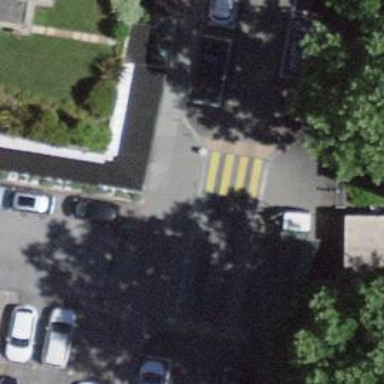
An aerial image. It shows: Uncontrolled crossing on the road.